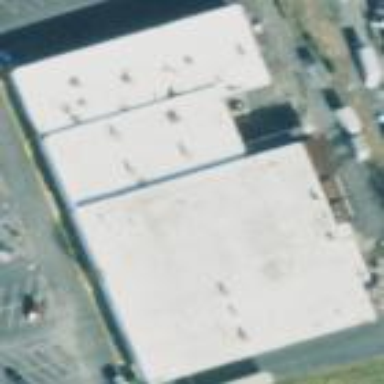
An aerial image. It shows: Retail building.